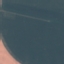
Land use / land cover: AnnualCrop